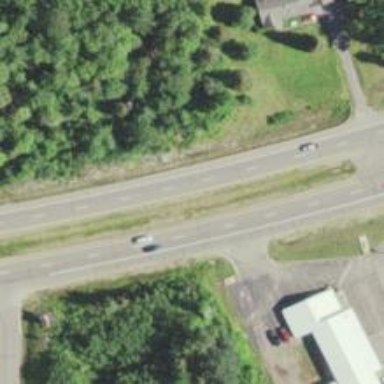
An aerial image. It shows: Trunk highway.